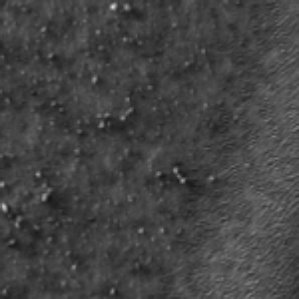
Label: frost